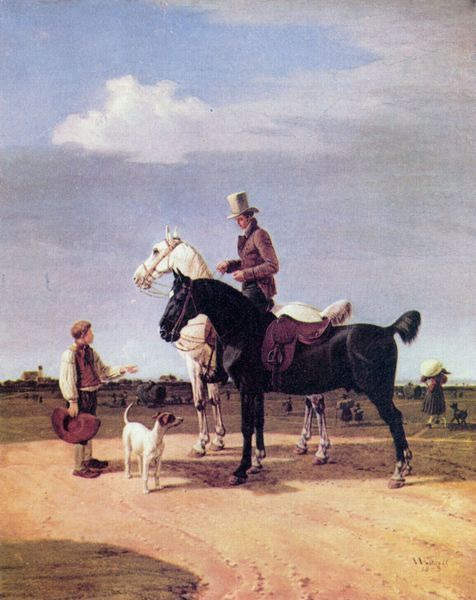
Titel: Reiter mit zwei Pferden
Künstler: Wilhelm Kobell
Standort: Darmstadt
Institution: Hessisches Landesmuseum
Schlagwörter: blau, gemälde, himmel, mann, schatten, weiß, wolken, grün, landschaft, menschen, ocker, sand, braun, frau, grau, hintergrund, hut, hüte, schwarz, strasse, szene, hund, hunde, tiere, weg, wiese, wolke, schleife, zylinder, arm, diener, stehen, herr, öl, ebene, erde, feld, horizont, mühle, flach, kirche, pfad, sonne, boden, mantel, reich, kind, zilinder, anhöhe, arbeit, bauern, genre, pferd, pferde, reiter, sack, fell, hufe, rappe, reiten, ritt, sattel, schweif, zaumzeug, zügel, magd, sommer, ansicht, schuhe, ernte, feldweg, last, wüste, tag, violett, idylle, arbeiter, romantik, frack, glänzend, junge, hutkrempe, weste, steppe, bauer, knabe, höhe, bayern, münchen, bub, kreuzung, halt, staub, jagd, schimmel, trense, tracht, jagdhund, isar, ross, dressur, begegnung, zaum, bettler, himel, rappen, edelmann, bitte, träger, araber, betteln, neue pinakothek, zylinderhut, kobell, scheif, hunf, kurze hose, pferdeköpfe, schimel, kuppiert, pferdezaum, feiner herr, diennst, landvogt, herrenreiter wegweisen, wolklen, zylionder, mehlsack, jungemann